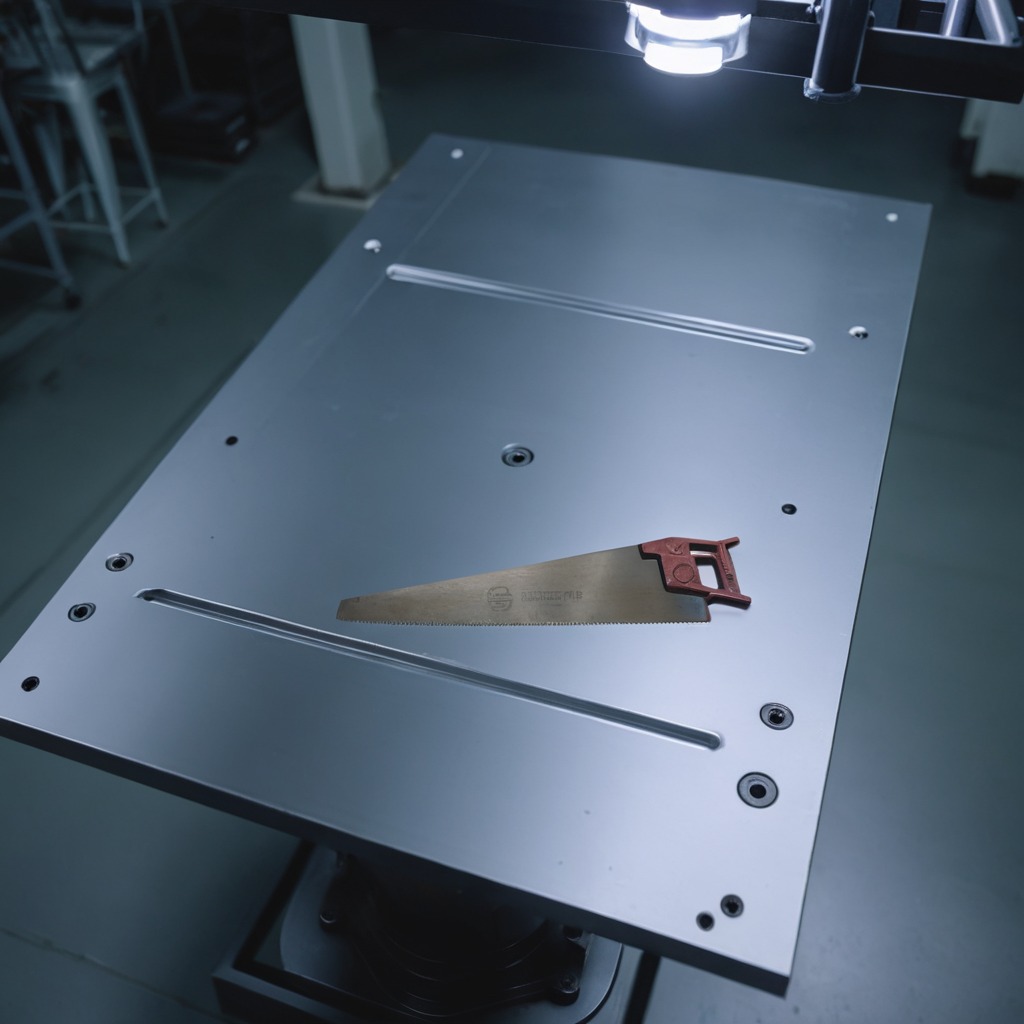
A handheld metal saw is lying on the metal table in a machine shop under fluorescent lights.